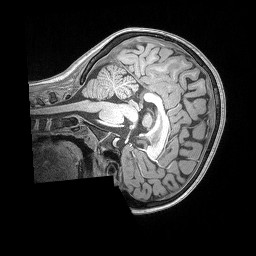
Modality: T1w
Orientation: sagittal
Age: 9
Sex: female
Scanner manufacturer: siemens
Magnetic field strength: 3 T
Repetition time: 2.53 s
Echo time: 0.00164 s